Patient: sex F, age 48
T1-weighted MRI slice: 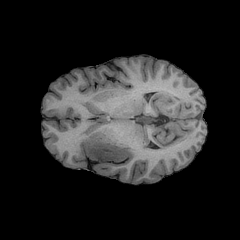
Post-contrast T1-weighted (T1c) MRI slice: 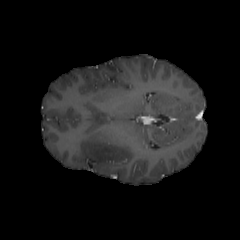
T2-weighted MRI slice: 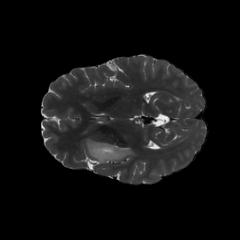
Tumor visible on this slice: yes
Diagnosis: Astrocytoma, IDH-mutant
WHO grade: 2